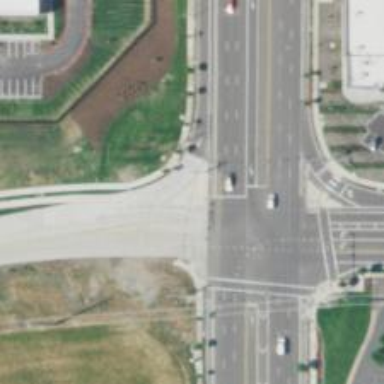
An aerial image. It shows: Footway that serves as traffic island.